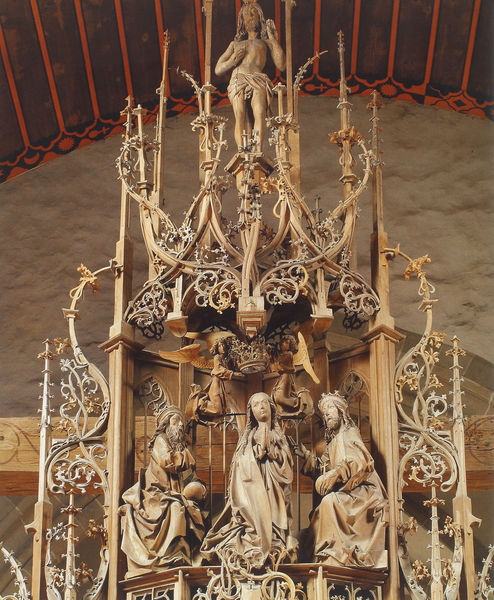
Titel: Creglingen, Herrgottskirche, Fronleichnams-Altar
Künstler: Tilman Riemenschneider
Standort: Creglingen, Herrgottskirche (EU - D - BW)
Schlagwörter: holz, raum, wand, steine, taube, kirche, gold, gotik, krone, engel, relief, figuren, könig, ornamente, gewölbe, gebet, altar, schnitzerei, christus, jesus, heilige, gothik, maria, josef, aufsatz, altaraufsatz, dreifaltigkeit, heiligenfiguren, maria krönung